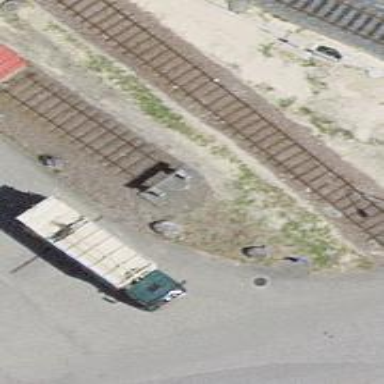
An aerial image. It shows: Railway buffer stop.